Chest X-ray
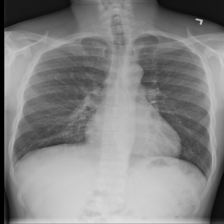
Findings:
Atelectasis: negative
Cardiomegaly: negative
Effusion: negative
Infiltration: negative
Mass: negative
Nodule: negative
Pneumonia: negative
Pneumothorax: negative
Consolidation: negative
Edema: negative
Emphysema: negative
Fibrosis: negative
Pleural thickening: negative
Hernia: negative